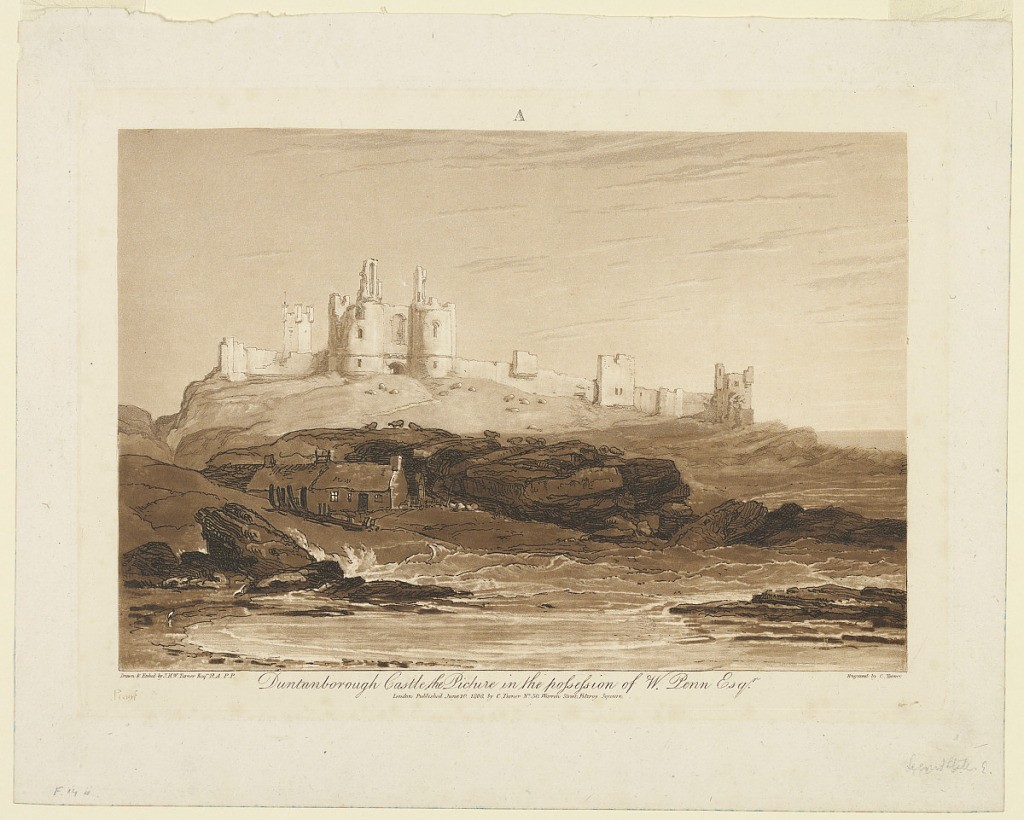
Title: Dunstanburgh Castle, from "Liber Studiorum," part III
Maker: James Mallord William Turner, British, 1775–1851
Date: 1808
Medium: etching, aquatint and mezzotint, printed in brown ink
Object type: Print
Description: First of three states.